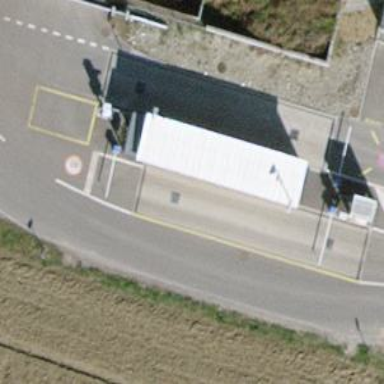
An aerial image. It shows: Weighbridge facility.